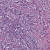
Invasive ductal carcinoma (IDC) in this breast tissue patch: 1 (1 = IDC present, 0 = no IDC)